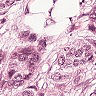
Metastatic tissue present: yes